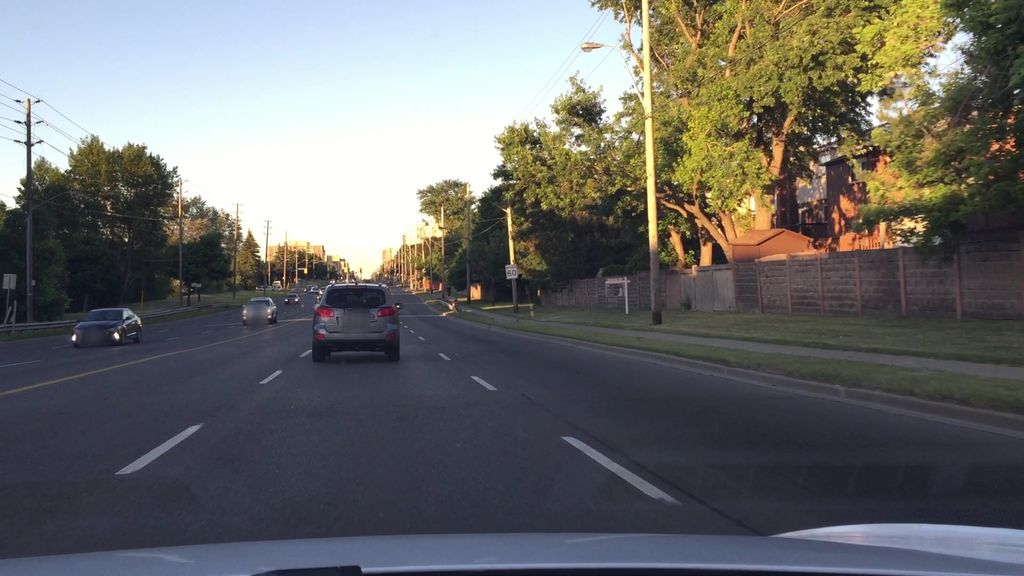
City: toronto